Field crop: maize
Growth stage: 2
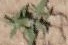
Species: atriplex